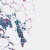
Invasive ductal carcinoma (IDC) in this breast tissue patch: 0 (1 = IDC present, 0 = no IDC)